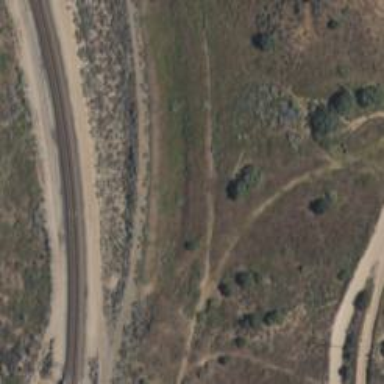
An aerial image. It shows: Abandoned railway.